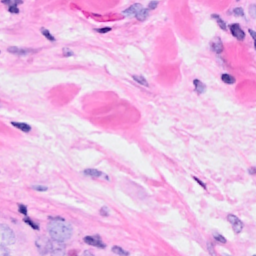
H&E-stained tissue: Breast